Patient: sex M, age 40
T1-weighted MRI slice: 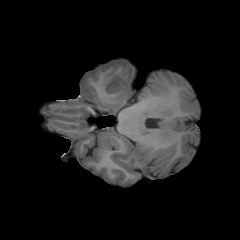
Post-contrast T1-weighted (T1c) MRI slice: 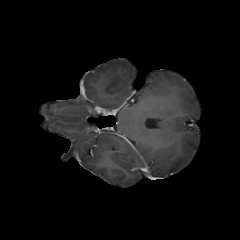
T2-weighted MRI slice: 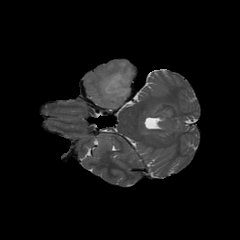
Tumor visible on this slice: yes
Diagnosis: Astrocytoma, IDH-mutant
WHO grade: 3